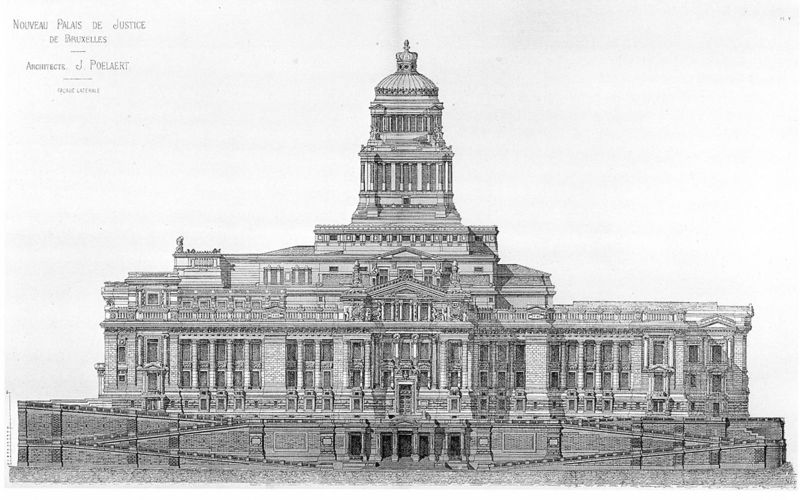
Titel: Gerichtshof Brüssel, Fensterfront Ost
Schlagwörter: fenster, schwarz, säulen, weiss, zeichnung, architektur, kuppel, treppe, palast, justiz, statuen, aufriss, neues museum